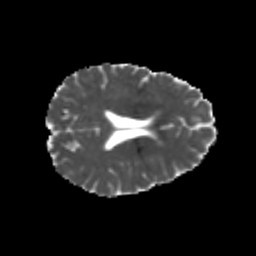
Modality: MD
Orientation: axial
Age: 20
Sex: female
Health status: healthy
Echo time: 0.074 s